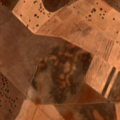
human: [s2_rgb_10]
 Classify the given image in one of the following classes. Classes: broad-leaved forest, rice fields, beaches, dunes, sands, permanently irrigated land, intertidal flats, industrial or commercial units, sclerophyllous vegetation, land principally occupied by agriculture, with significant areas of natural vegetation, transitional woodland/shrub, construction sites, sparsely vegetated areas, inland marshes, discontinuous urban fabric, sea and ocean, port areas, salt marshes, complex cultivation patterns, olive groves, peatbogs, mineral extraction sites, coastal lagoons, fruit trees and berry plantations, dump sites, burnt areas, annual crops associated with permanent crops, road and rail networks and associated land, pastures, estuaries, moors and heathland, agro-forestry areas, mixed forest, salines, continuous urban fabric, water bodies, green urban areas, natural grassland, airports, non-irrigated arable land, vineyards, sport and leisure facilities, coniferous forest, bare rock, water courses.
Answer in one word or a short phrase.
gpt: non-irrigated arable land, complex cultivation patterns